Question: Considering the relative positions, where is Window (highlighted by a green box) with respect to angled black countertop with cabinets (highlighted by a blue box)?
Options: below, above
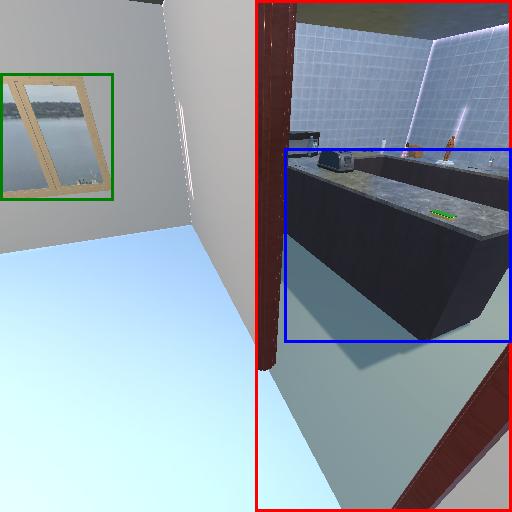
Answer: below